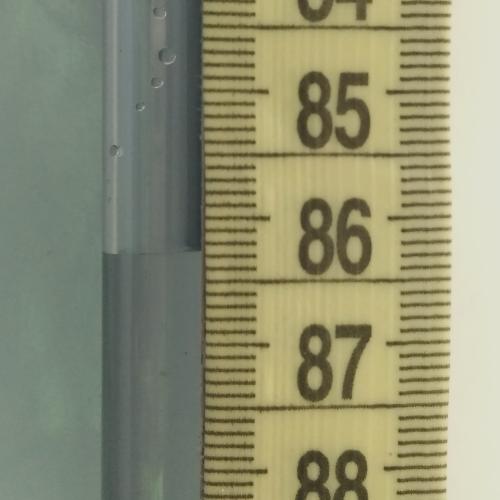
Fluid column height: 86.3 cm